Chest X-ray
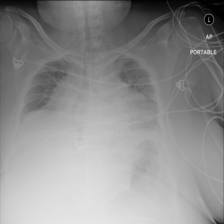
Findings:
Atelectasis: negative
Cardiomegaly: negative
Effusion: negative
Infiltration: negative
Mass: negative
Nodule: negative
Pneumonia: negative
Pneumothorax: negative
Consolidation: negative
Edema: negative
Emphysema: negative
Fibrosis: negative
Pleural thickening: negative
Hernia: negative